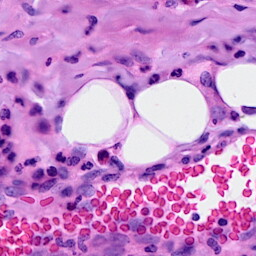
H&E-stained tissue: Breast